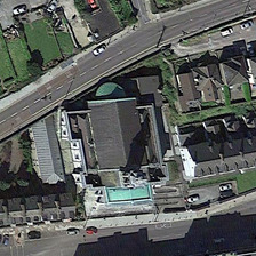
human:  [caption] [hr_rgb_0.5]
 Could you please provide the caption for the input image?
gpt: this church sits in the middle of two roads alongside two rows of houses .

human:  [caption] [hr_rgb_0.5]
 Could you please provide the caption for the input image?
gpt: the black rectangle church is caught in two roads and adjoins two neighborhoods .

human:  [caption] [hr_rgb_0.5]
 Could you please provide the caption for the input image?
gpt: Gray and green roofs and other houses and churches are sandwiched between two roads.

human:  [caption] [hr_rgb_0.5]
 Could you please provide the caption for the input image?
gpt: Between the two roads is a church and other houses with grey and green roofs.

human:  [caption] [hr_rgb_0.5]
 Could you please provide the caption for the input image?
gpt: a church and several buildings are between two roads .